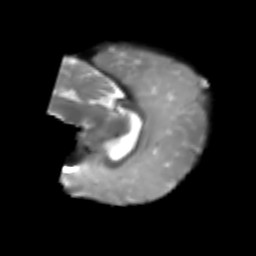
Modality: T2w
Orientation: sagittal
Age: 7
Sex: female
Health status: healthy